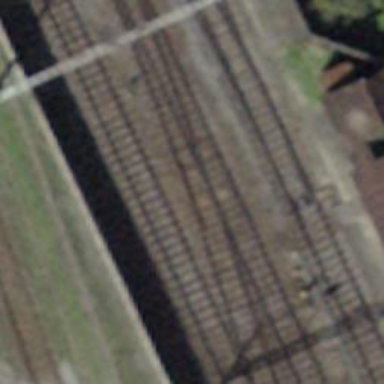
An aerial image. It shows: Railway yard with one track. The railway is electrified with contact line.